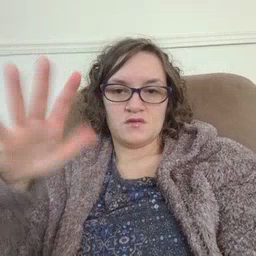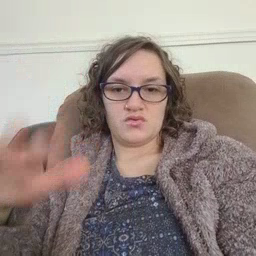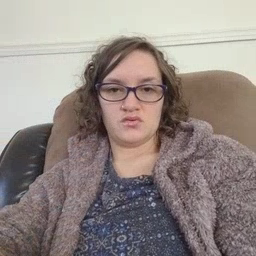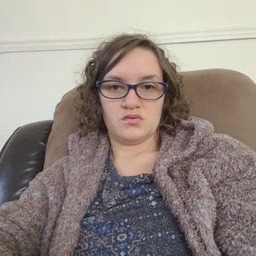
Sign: finish